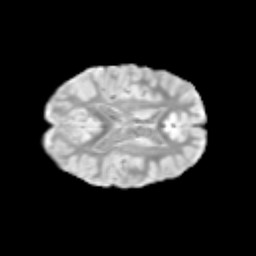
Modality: T2w
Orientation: axial
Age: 10
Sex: male
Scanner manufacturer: siemens
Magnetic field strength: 3 T
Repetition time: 3.8 s
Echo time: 0.07 s